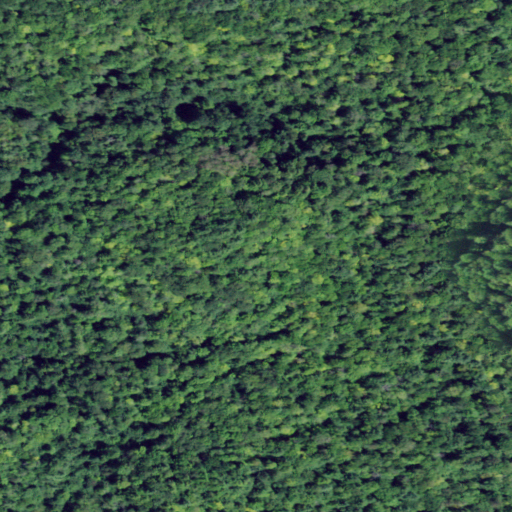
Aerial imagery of mountain in New York named The Pinnacle containing deciduous forest, mixed forest, and evergreen forest